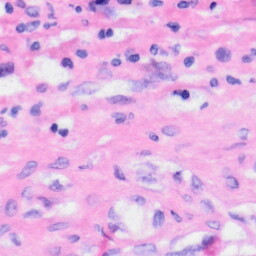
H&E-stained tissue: Liver